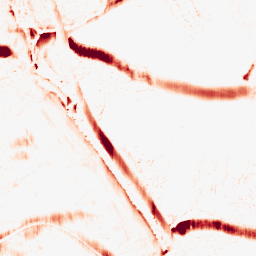
Category: morphological
Decomposition family: morphological_ellipse
Decomposition parameters: operation: opening
width: 20
height: 5
Upsampling method: linear_exact
Upsampling parameters: scale: 4
Upsampling scale: 4